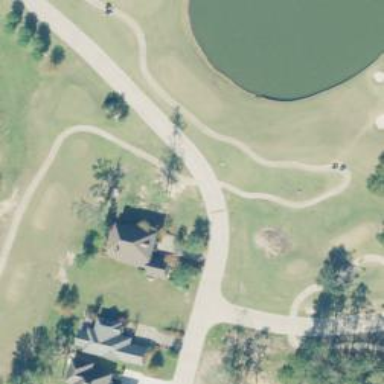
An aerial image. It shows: Path for both road and golf.